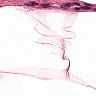
Metastatic tissue present: no